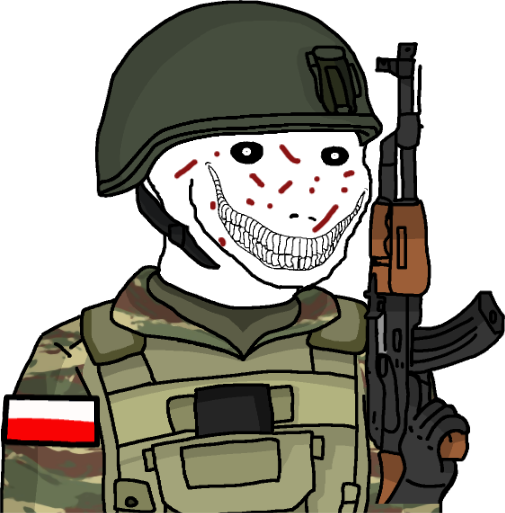
Label: 5_Oomer